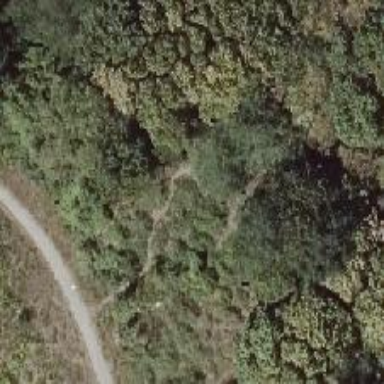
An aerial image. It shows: Dirt path.